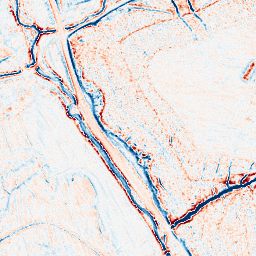
Category: edge_preserving
Decomposition family: anisotropic_diffusion
Decomposition parameters: iterations: 10
kappa: 100
gamma: 0.15
Upsampling method: quadratic
Upsampling parameters: scale: 2
Upsampling scale: 2